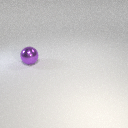
large purple metal sphere